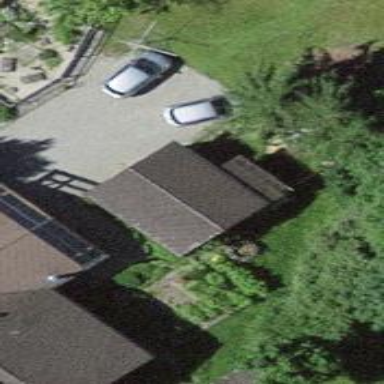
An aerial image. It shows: Garage.